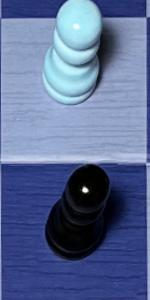
Label: Pawn_Black